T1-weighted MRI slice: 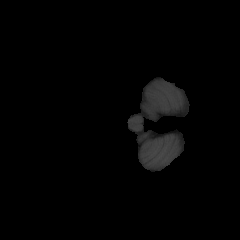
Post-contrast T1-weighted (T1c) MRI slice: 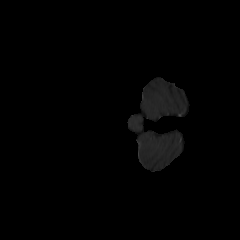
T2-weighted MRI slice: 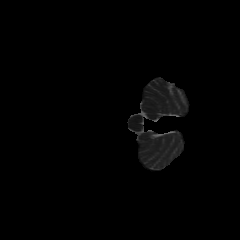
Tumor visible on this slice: no